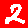
Digit: 2